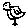
Label: bird